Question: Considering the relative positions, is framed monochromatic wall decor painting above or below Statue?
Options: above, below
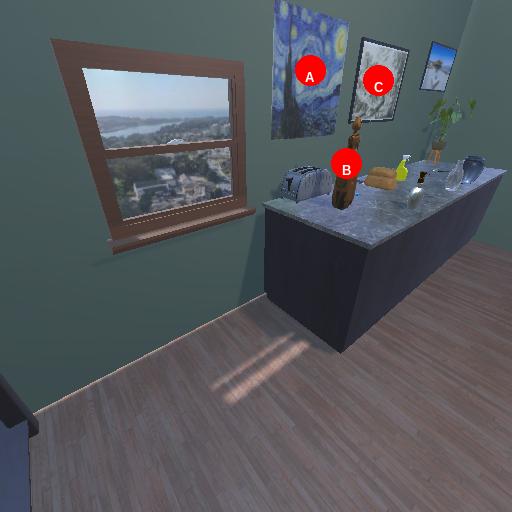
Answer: above